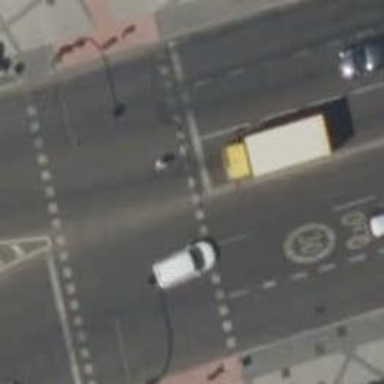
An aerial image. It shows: Road crossing with traffic signals.